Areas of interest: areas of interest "Century New City Harmonious Peace Garden"
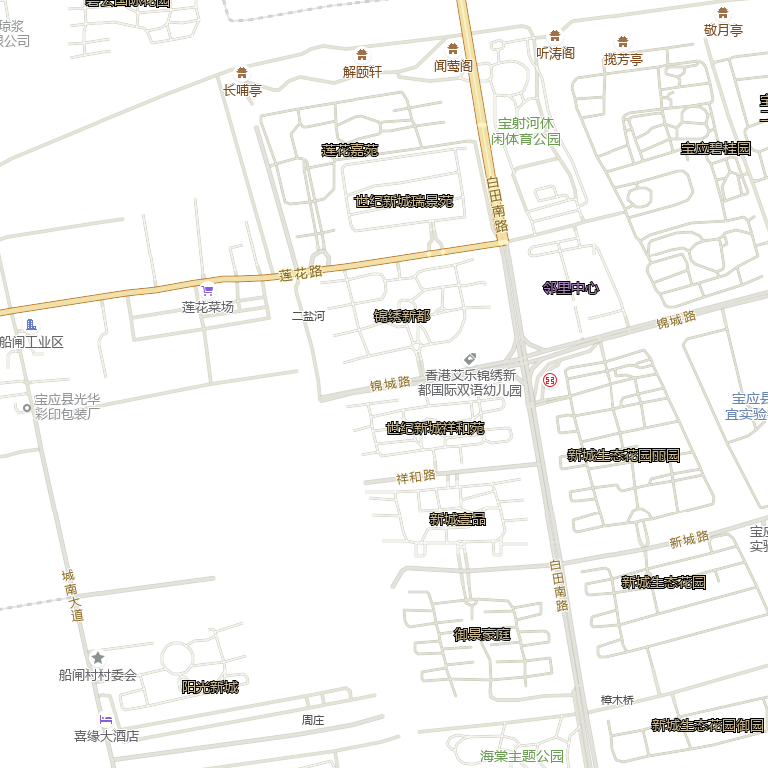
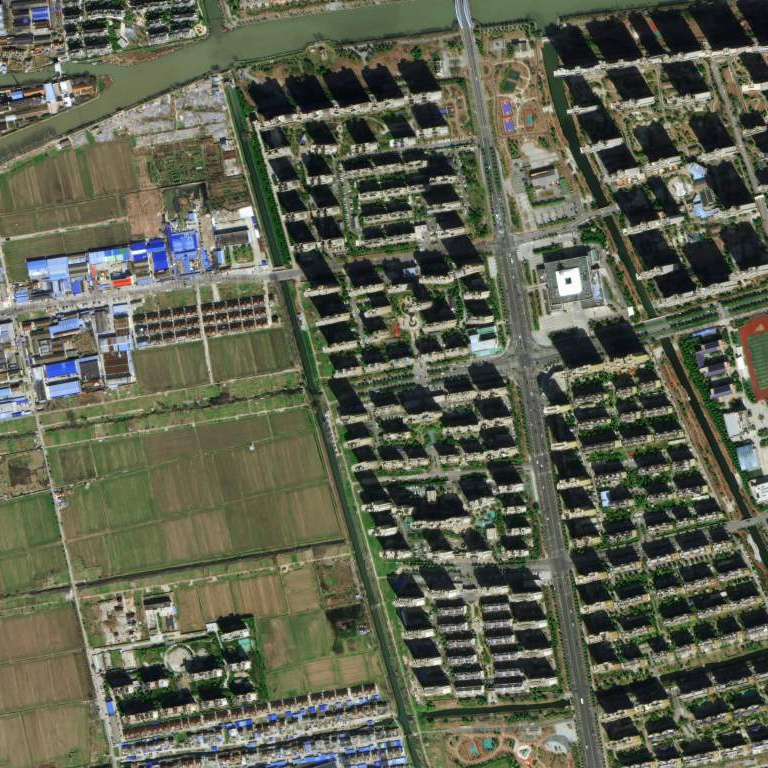